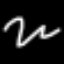
Label: squiggle